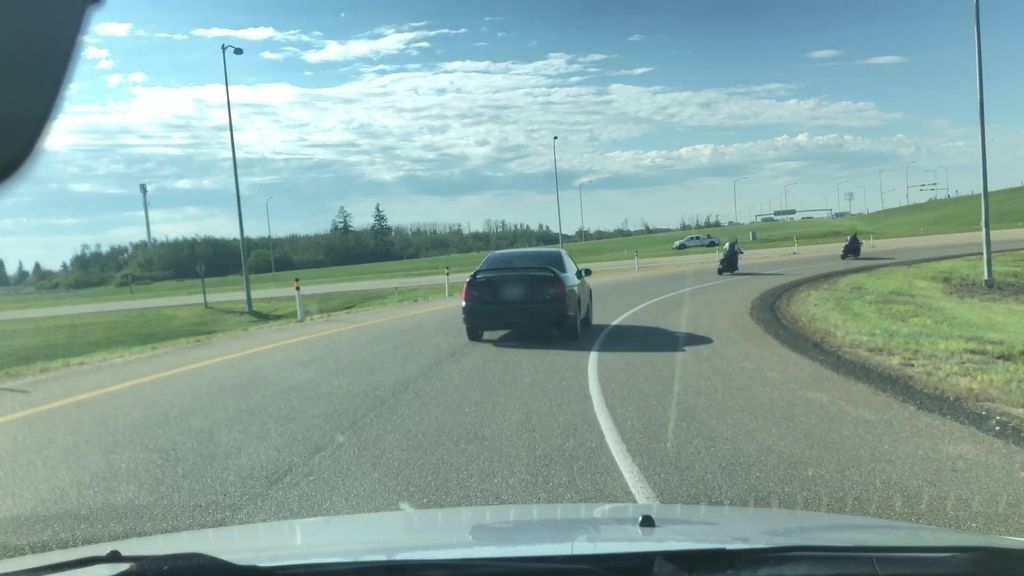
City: edmonton